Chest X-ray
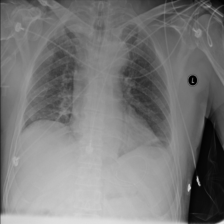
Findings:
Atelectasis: negative
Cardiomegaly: negative
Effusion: negative
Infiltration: negative
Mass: negative
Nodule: negative
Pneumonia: negative
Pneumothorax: negative
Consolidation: negative
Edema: negative
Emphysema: negative
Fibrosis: negative
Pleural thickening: negative
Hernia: negative